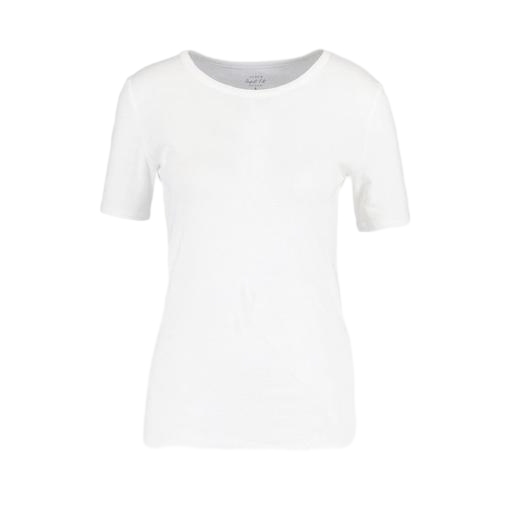
white pima t-shirt only macy, white petite t-shirt only macy, white pure tee shirt, white background